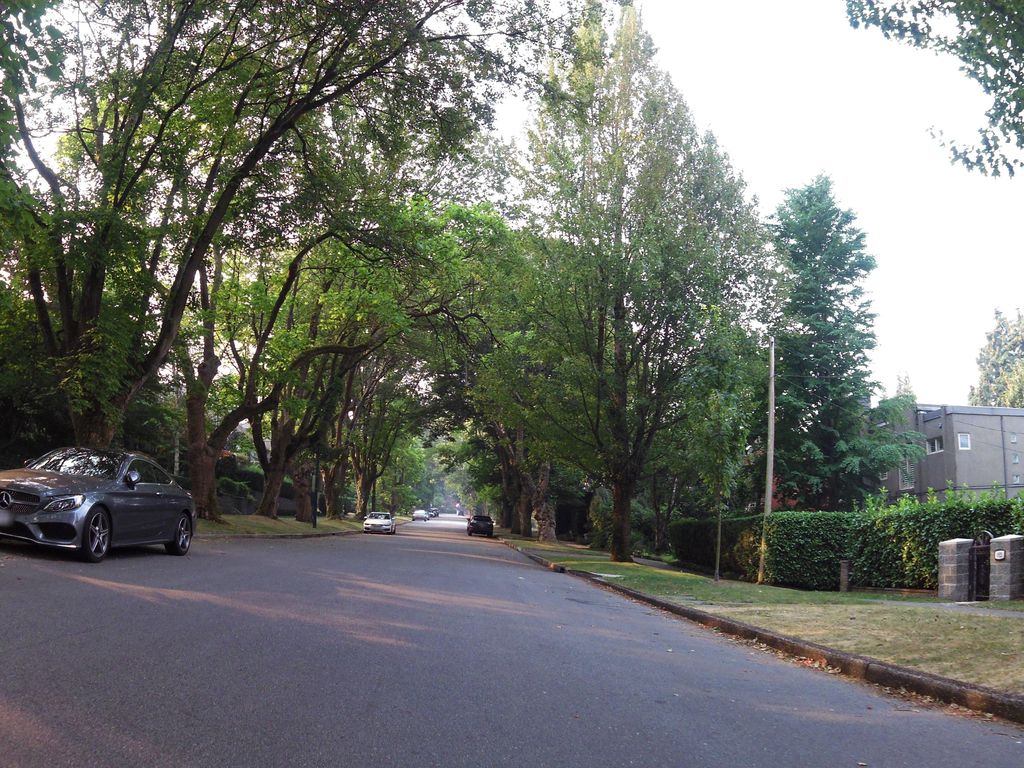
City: vancouver